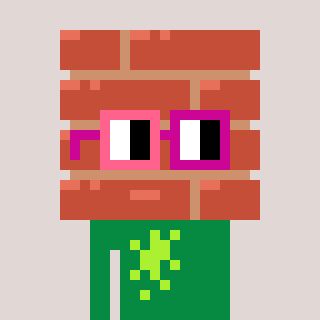
a pixel art character with square pink and red glasses, a wall-shaped head and a green-colored body on a warm background